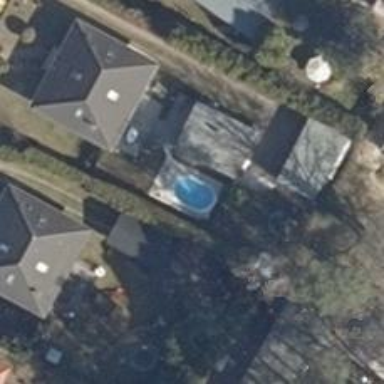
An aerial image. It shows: Swimming pool located in leisure land.